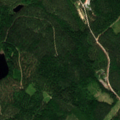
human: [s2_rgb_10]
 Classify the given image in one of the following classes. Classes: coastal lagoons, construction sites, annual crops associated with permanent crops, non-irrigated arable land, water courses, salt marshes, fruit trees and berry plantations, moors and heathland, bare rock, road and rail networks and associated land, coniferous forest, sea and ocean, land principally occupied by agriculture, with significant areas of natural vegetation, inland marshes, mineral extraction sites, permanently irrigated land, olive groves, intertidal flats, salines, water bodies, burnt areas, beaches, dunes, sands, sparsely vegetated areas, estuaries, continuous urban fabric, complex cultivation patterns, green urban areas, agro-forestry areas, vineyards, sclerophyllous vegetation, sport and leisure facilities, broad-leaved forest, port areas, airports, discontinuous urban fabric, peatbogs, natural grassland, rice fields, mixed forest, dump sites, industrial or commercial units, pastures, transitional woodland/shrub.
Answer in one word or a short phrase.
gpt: coniferous forest, mixed forest, transitional woodland/shrub